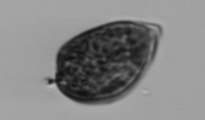
Label: Prorocentrum_micans